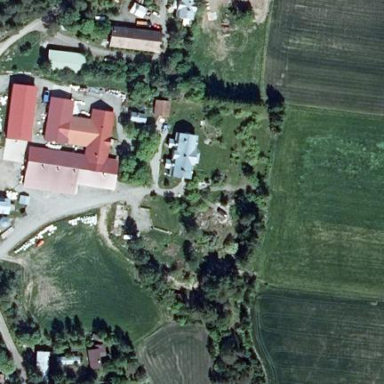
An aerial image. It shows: Farmyard in rural farm setting.